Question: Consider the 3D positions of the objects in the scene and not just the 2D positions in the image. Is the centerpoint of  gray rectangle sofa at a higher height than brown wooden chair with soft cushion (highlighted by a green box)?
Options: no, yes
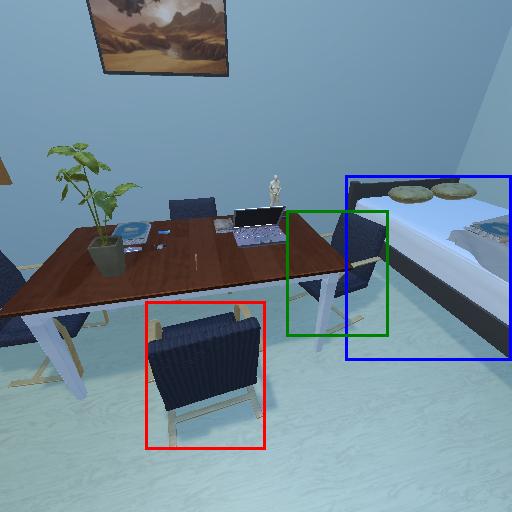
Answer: no